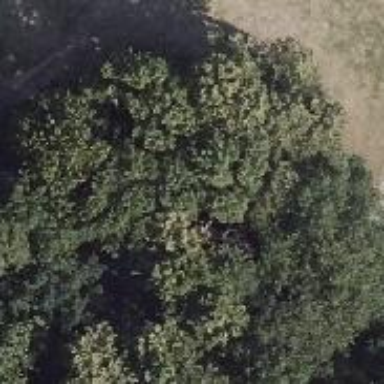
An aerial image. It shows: Mixed woodland area with various types of leaves.